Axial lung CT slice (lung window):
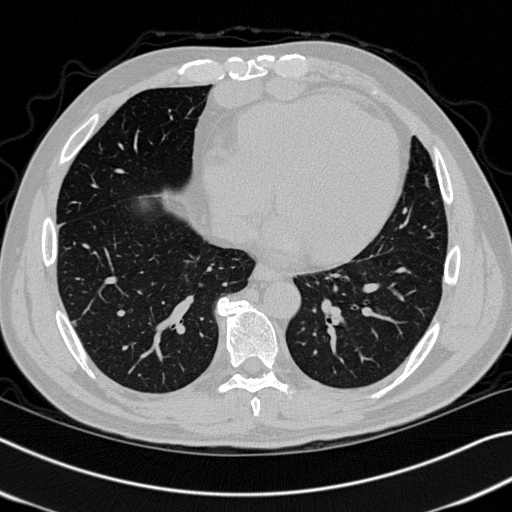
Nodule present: yes
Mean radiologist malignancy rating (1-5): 2.5